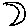
Label: moon